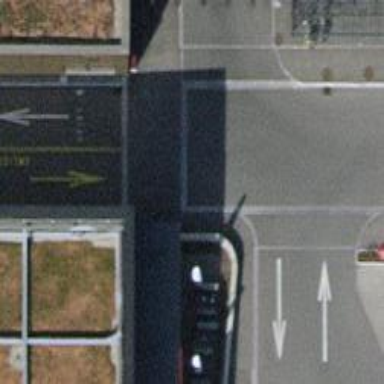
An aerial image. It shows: Unmarked crossing on the road.